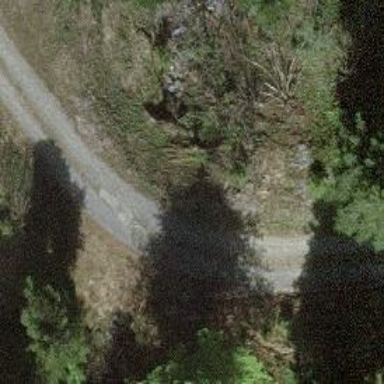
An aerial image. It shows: Culvert tunnel.